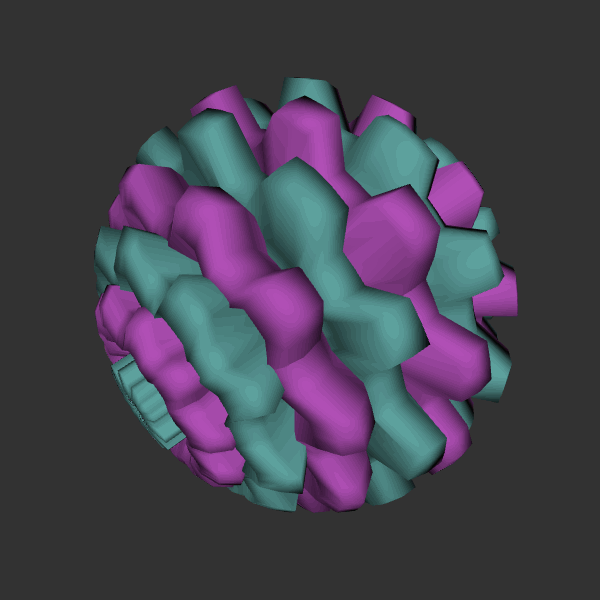
Background: dark